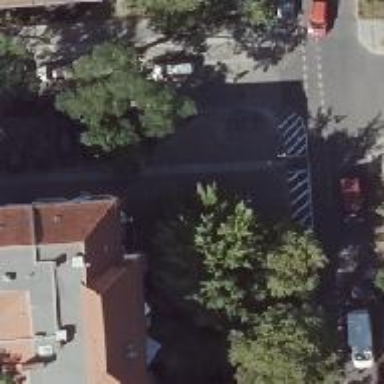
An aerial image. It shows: Unmarked crossing on footway.